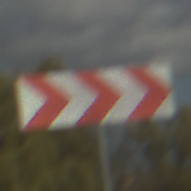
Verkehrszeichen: RichtungstafelnInKurvenGrossLinks
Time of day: MorningAfternoon
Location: Outdoor (RoadRail)
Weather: PartlyCloudy
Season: NotSpecified
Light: Natural